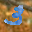
Label: 3